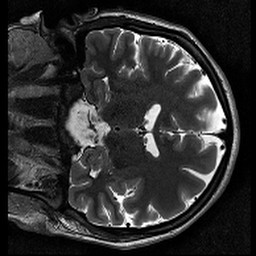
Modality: T2w
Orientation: coronal
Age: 21
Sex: female
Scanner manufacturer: siemens
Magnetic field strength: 3 T
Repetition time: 11.39 s
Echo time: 0.09 s